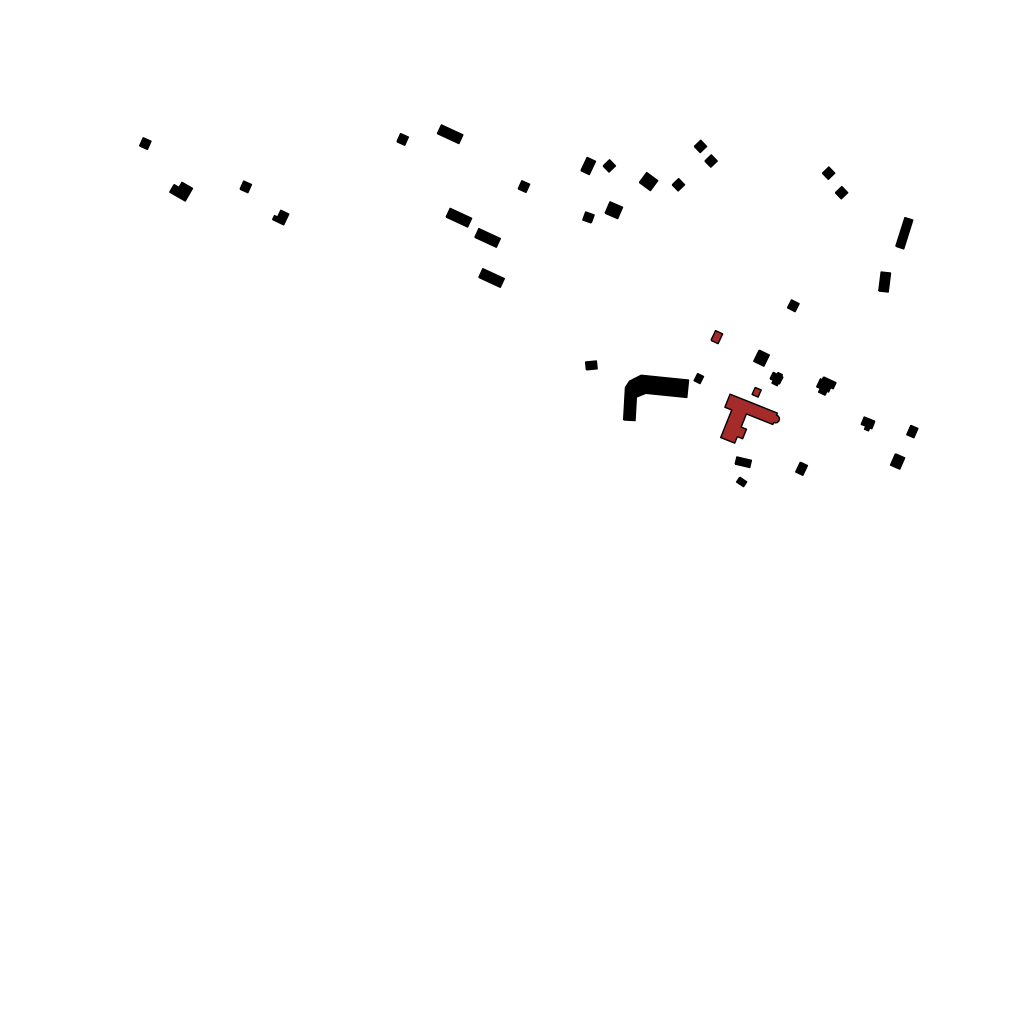
Tags: overhead vector_map, recreation, individual_rise, density_1, Building, Facility, 1.0 km²